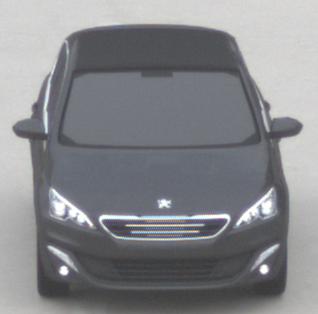
Make: Peugeot
Model: 308 VTi 82
Detailed model: 308 (II)
Model produced from: 2013/09
Model produced until: 2014/11
Doors: 5
Color: gray
Road condition: dry road
Daytime: morning or afternoon
Contrast: low contrast